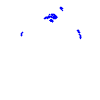
Particle: electron